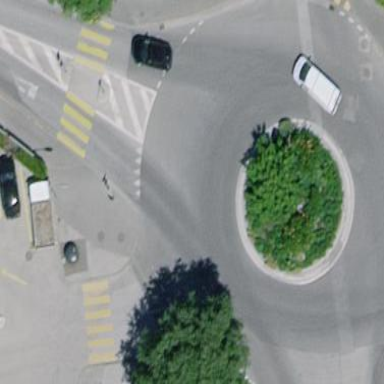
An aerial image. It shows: Tertiary road made of asphalt leading to roundabout junction.